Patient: sex M, age 54
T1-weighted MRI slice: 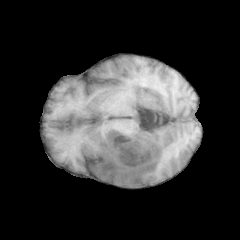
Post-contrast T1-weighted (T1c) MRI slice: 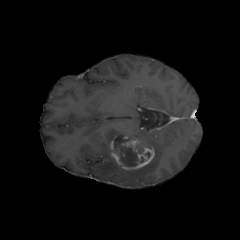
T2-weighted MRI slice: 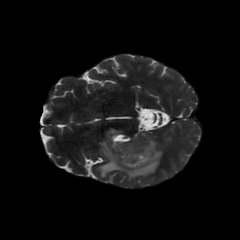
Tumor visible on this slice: yes
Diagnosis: Glioblastoma, IDH-wildtype
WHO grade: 4